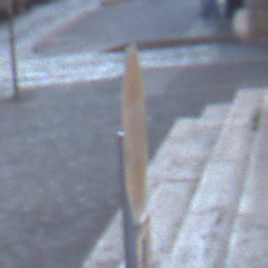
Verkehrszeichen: Stop
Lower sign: VerlaufVorfahrtsstrasse2
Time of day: SunriseSunset
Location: Outdoor (Urban)
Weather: Clear
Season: NotSpecified
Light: Natural